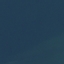
Land use / land cover: SeaLake